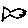
Label: fish